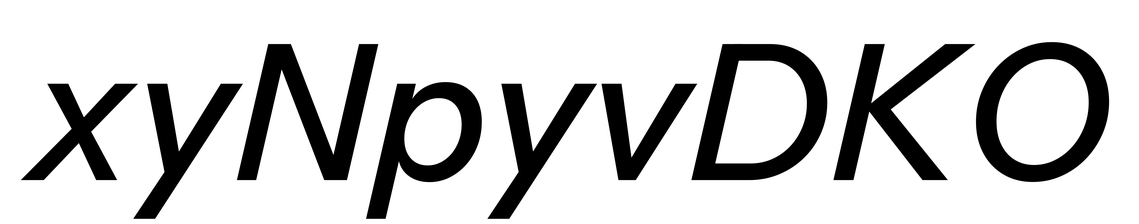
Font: InstrumentSans-Italic_Medium_Italic